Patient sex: F
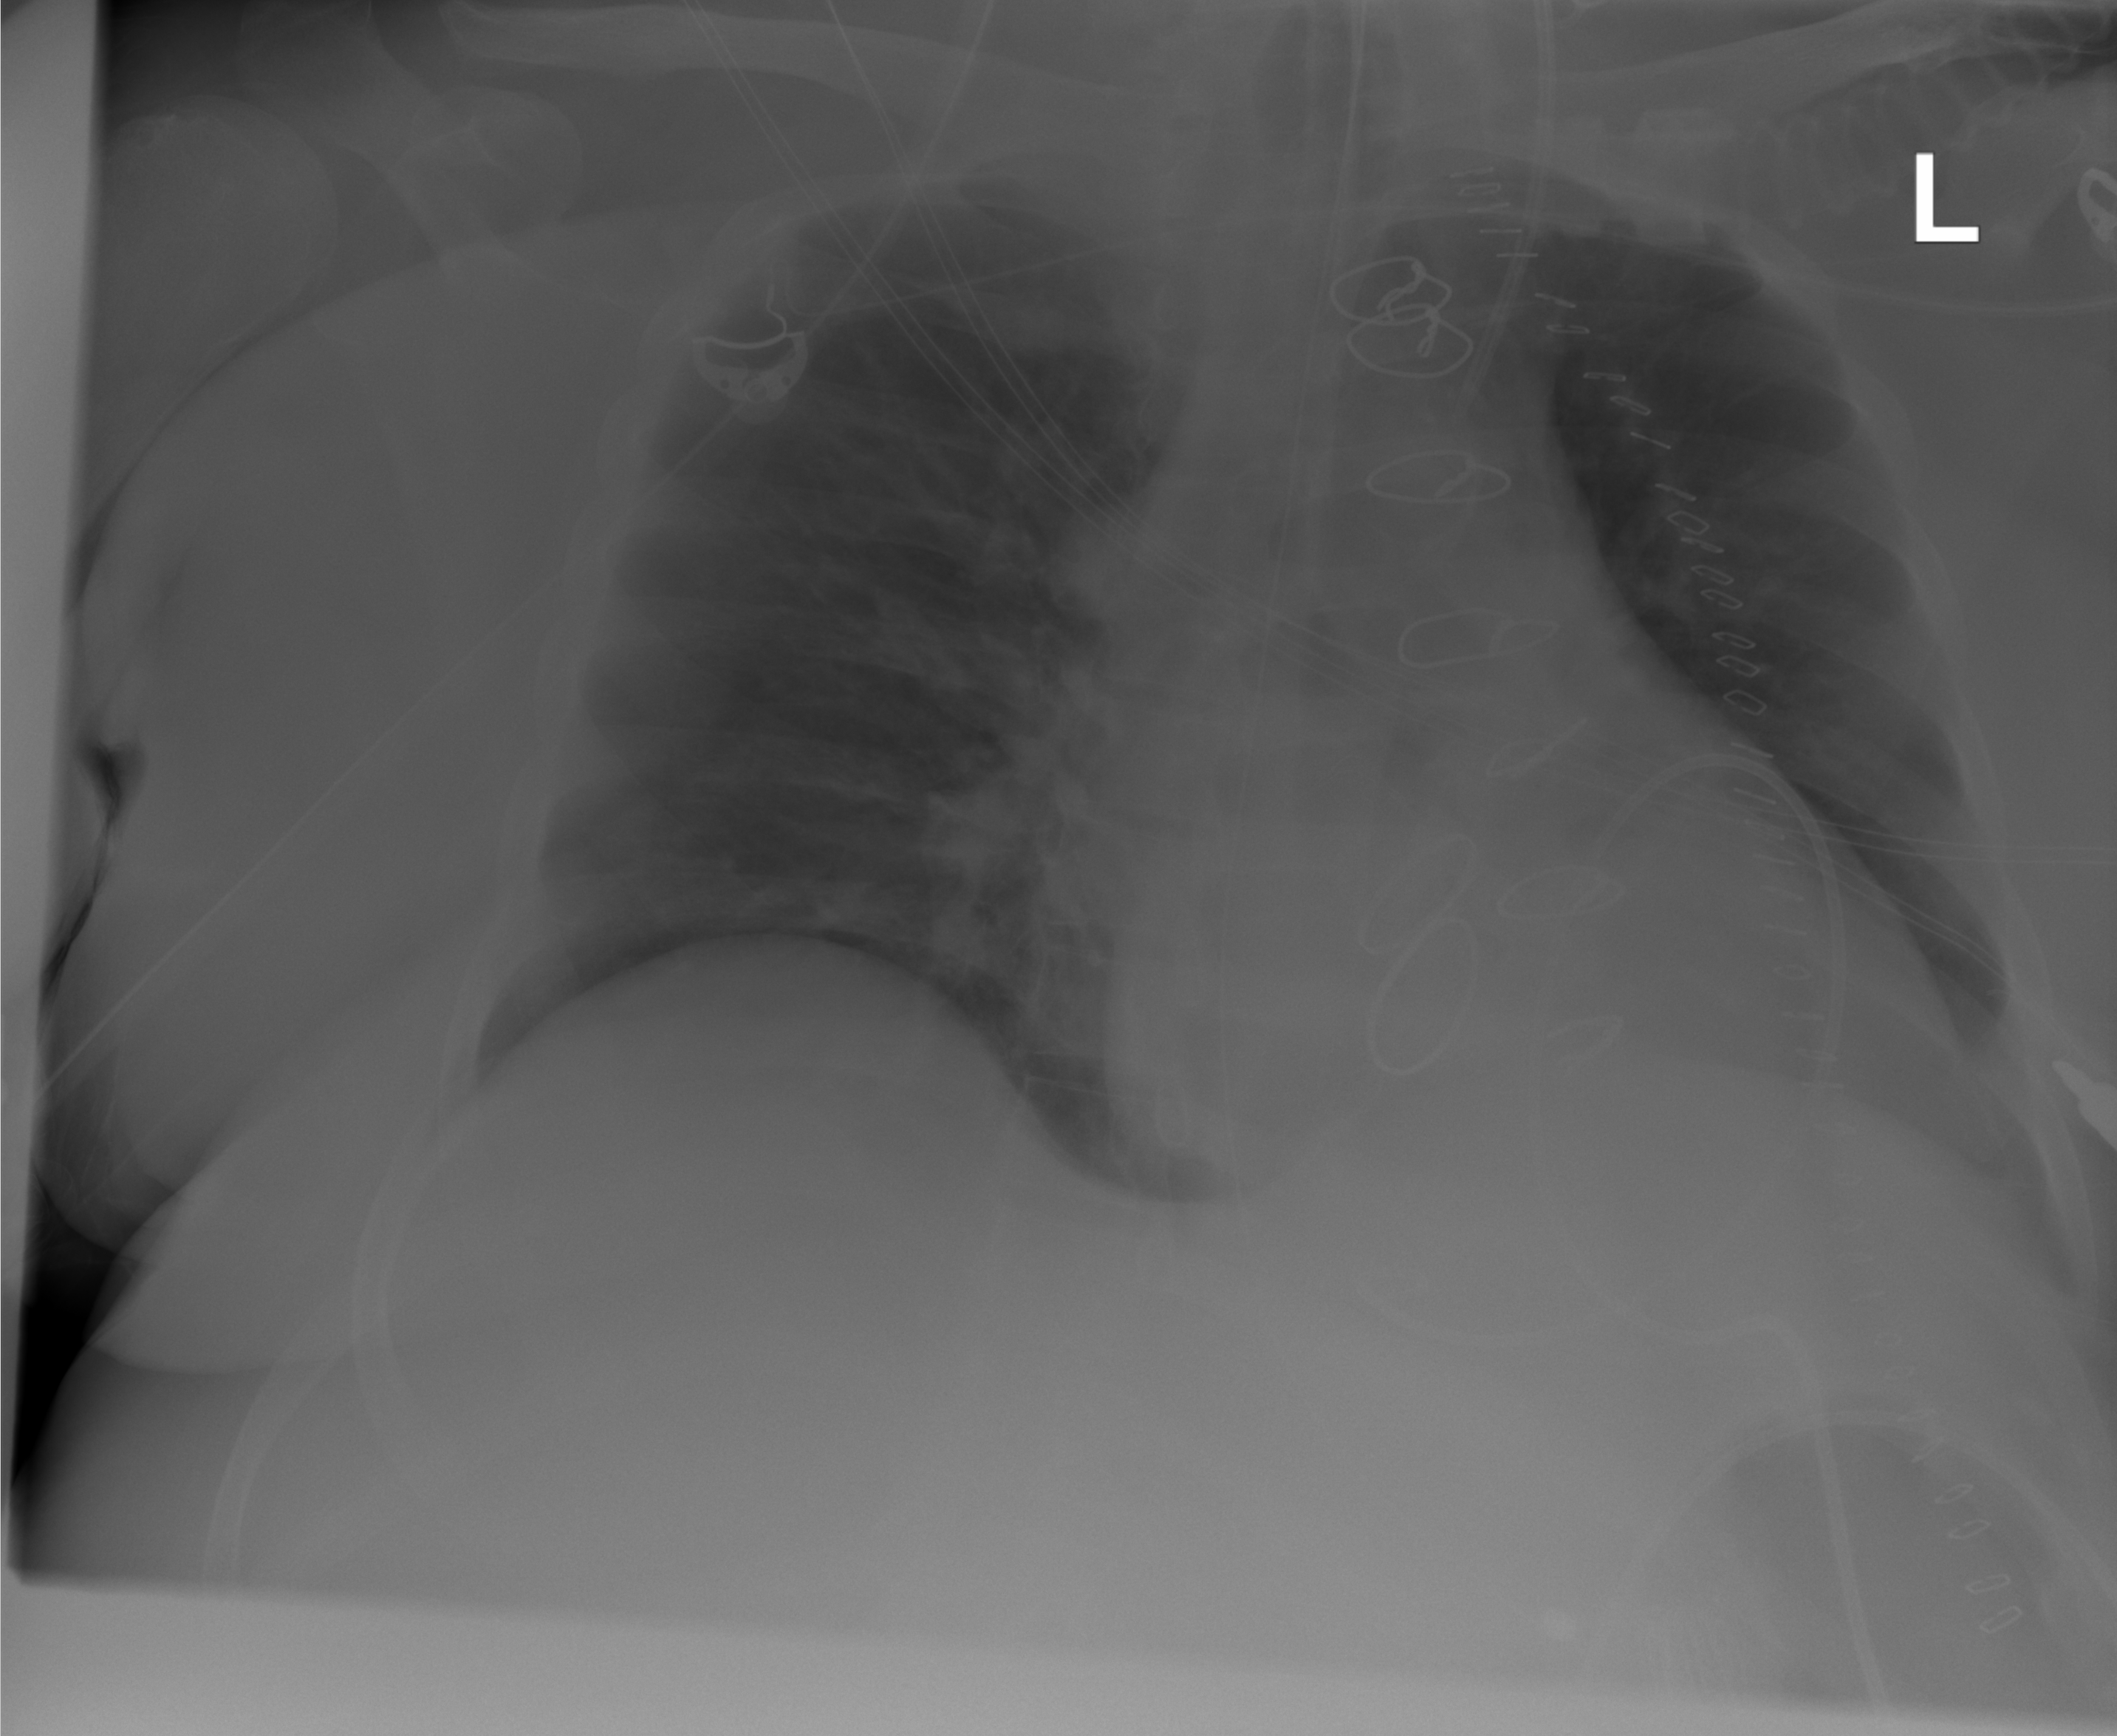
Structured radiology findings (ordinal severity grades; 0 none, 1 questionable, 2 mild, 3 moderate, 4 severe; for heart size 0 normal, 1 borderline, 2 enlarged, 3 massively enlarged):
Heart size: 0
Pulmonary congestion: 1
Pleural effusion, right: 0
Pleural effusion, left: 0
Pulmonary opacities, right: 1
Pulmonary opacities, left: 0
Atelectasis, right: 0
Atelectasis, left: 0